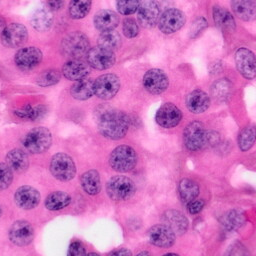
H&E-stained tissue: Pancreatic